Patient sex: M
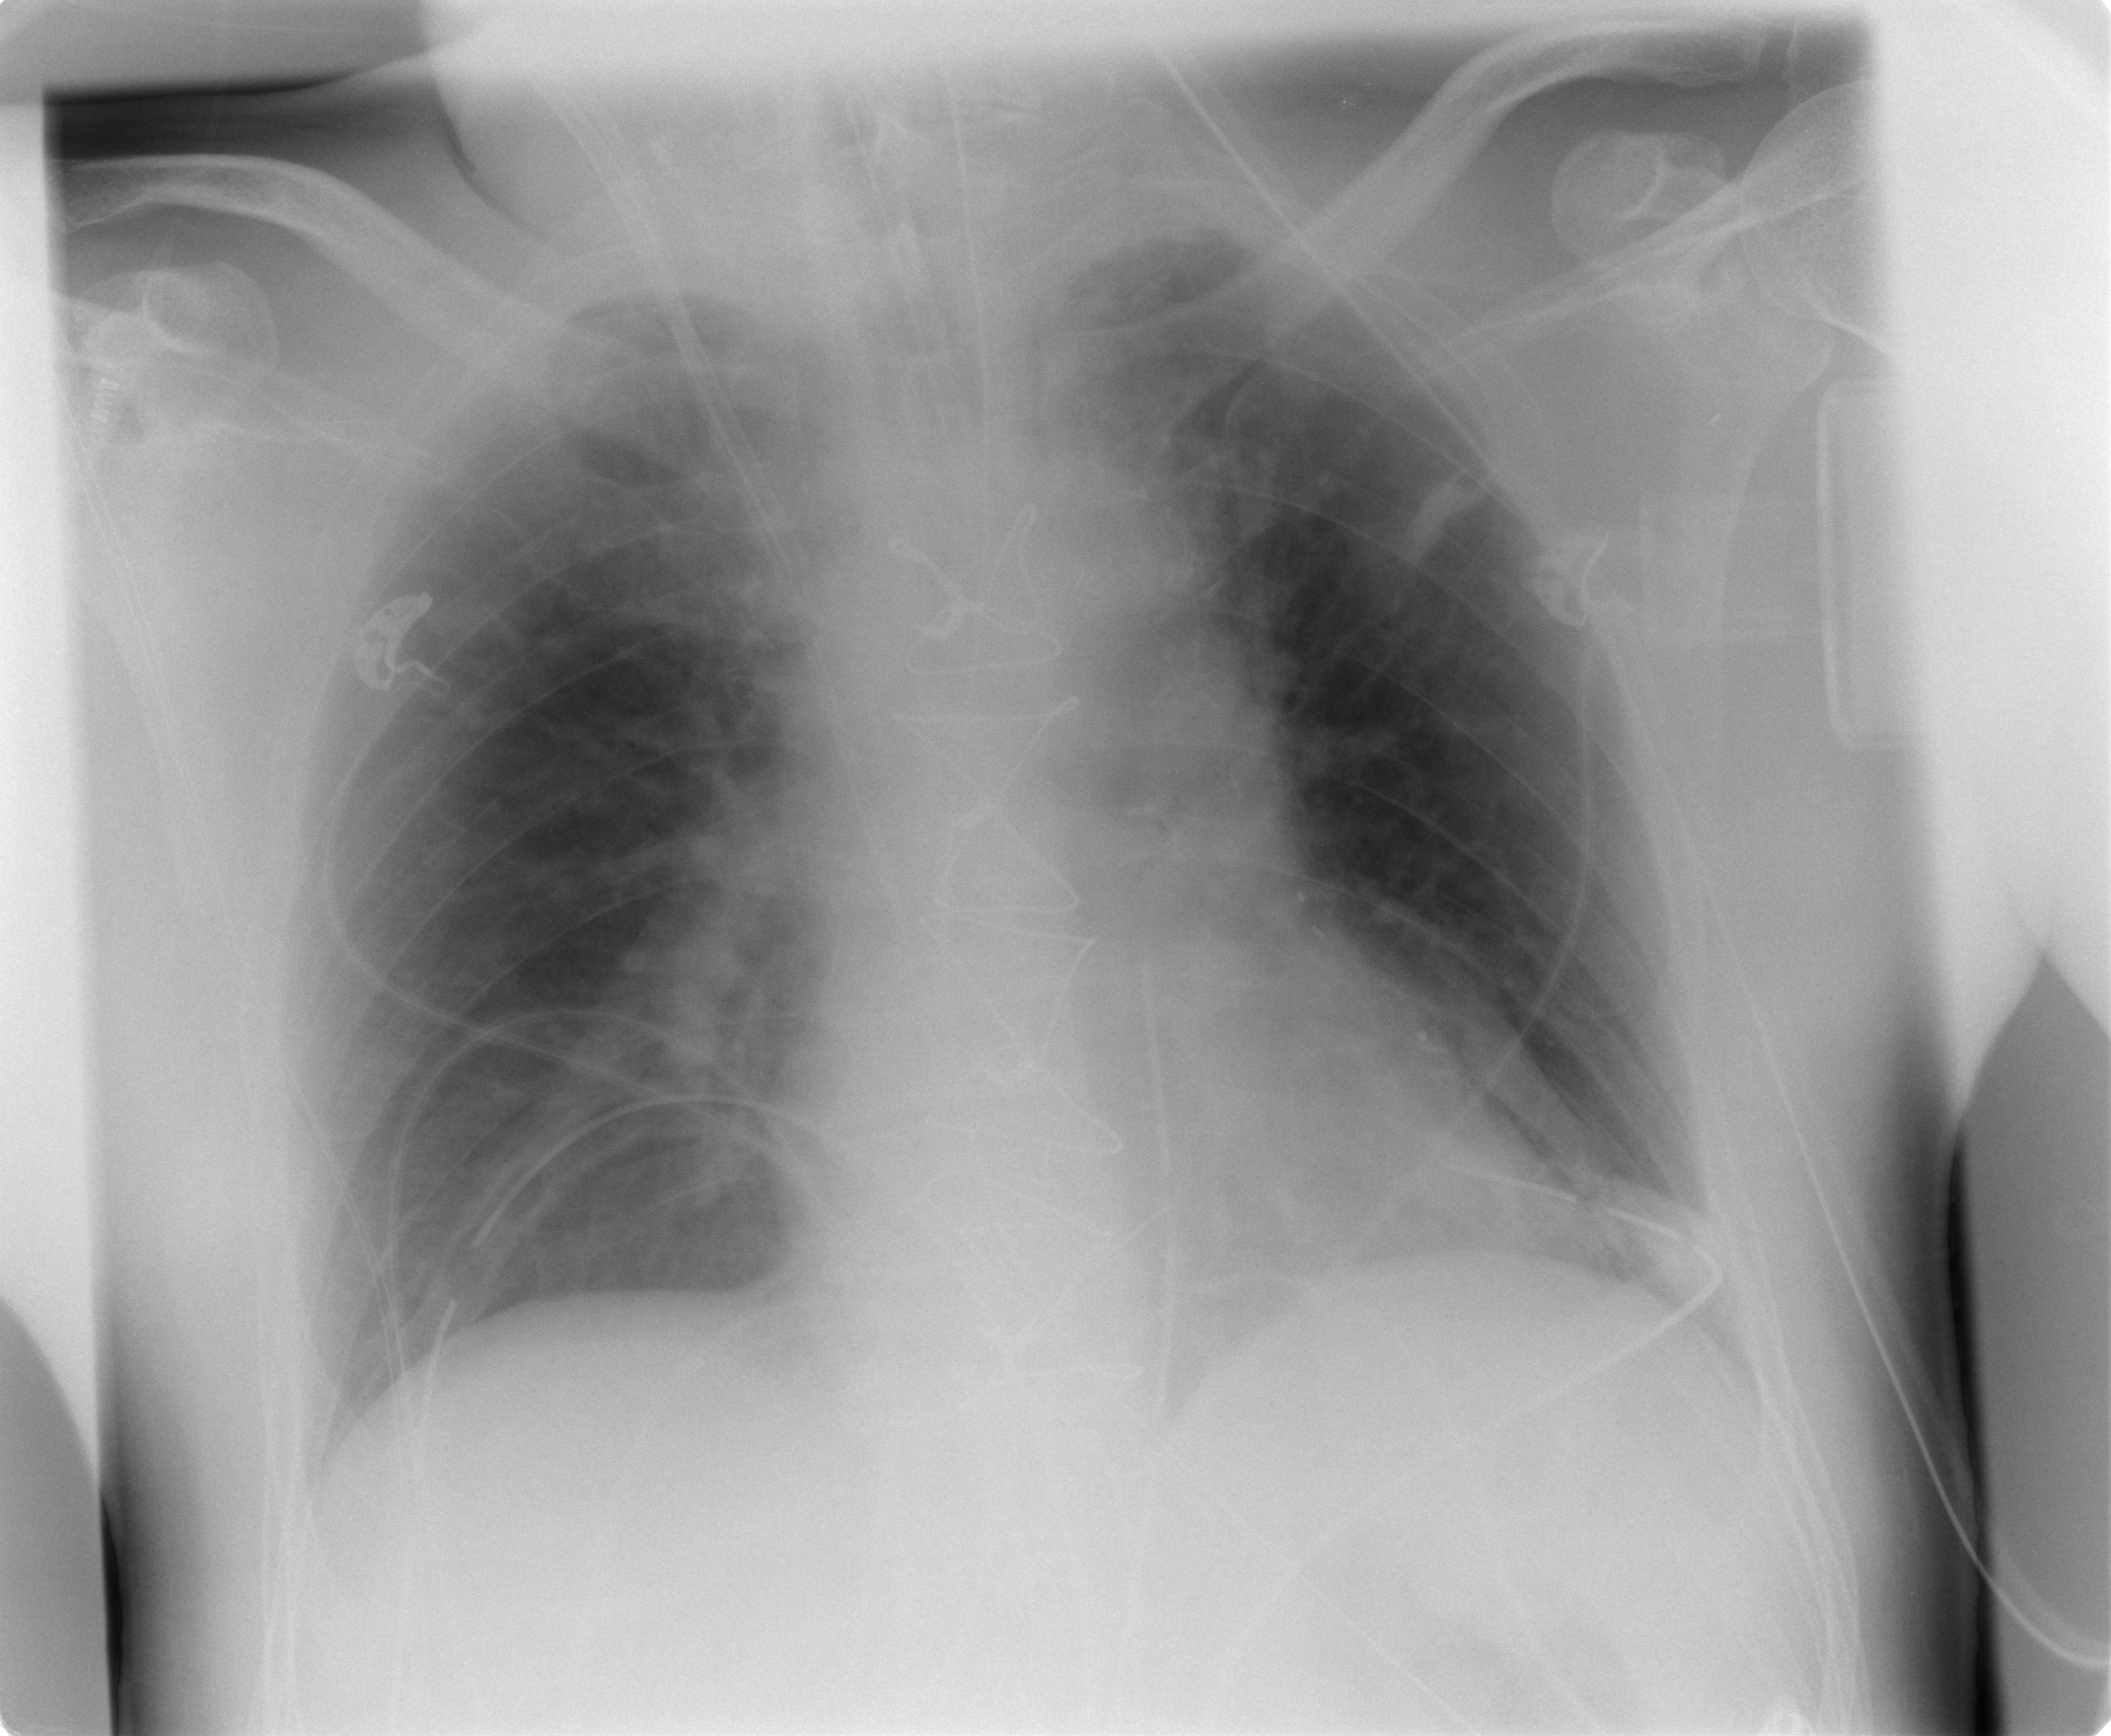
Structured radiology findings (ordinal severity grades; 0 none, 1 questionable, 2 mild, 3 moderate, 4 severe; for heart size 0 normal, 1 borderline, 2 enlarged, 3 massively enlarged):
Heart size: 0
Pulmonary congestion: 1
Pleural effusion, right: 0
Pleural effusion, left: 0
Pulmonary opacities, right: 1
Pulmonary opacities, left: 0
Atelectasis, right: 1
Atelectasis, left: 1